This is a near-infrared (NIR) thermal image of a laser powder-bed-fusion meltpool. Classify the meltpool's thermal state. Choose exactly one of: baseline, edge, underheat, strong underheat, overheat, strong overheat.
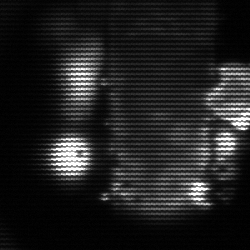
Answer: strong underheat